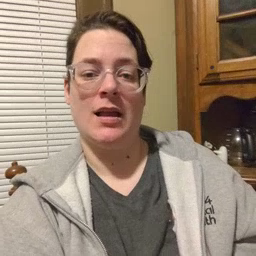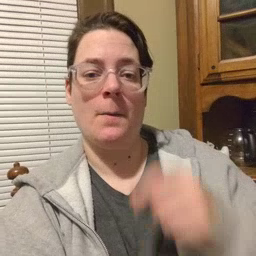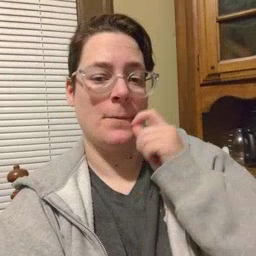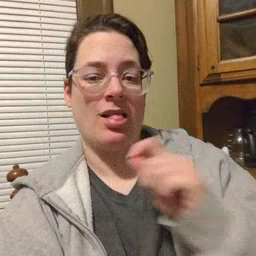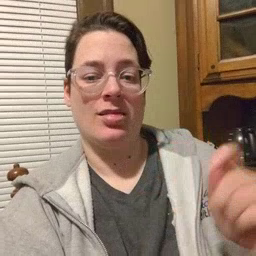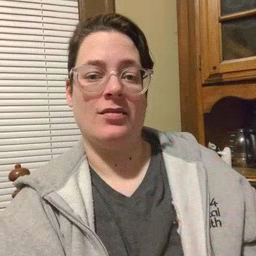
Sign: pencil